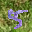
Label: 5